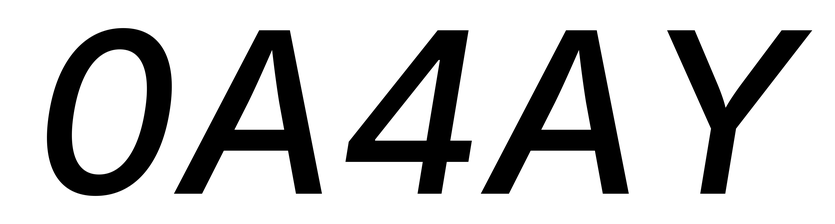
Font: Inter-Italic_Medium_Italic